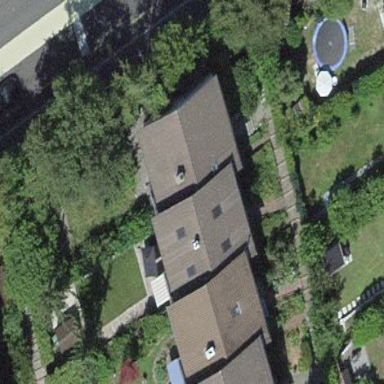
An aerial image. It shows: Residential terrace building with gabled roof.